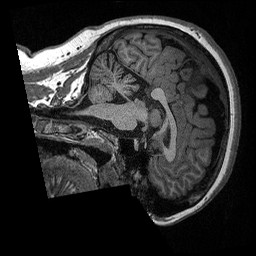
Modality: T1w
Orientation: sagittal
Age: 41
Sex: female
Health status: healthy
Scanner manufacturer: siemens
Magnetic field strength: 3 T
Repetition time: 2.3 s
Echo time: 0.00298 s